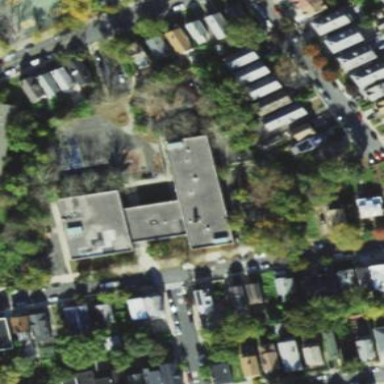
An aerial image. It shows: School building.